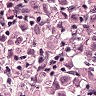
Metastatic tissue present: yes